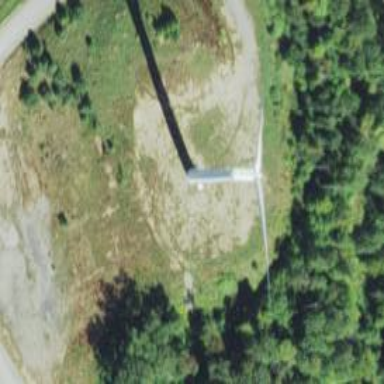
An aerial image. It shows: Wind generator powered by horizontal axis wind turbine.